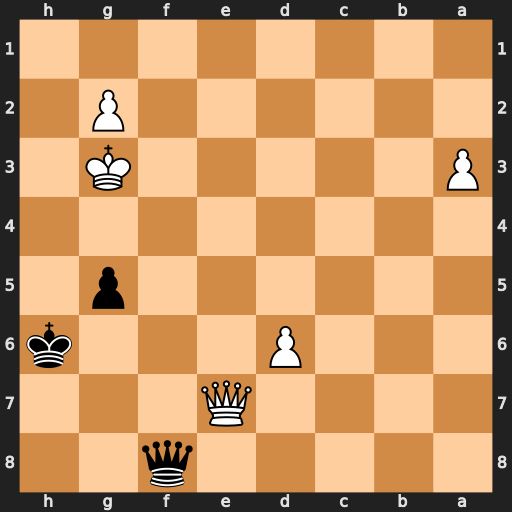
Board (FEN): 5q2/4Q3/3P3k/6p1/8/P5K1/6P1/8
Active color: b
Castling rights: -
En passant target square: -
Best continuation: Qf4+ Kh3 Qh4#